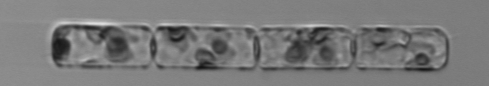
Label: Guinardia_delicatula